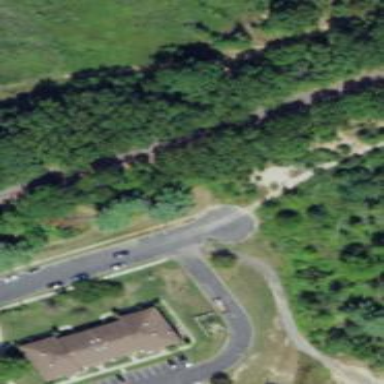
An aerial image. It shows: Turning loop on the road.